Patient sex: M
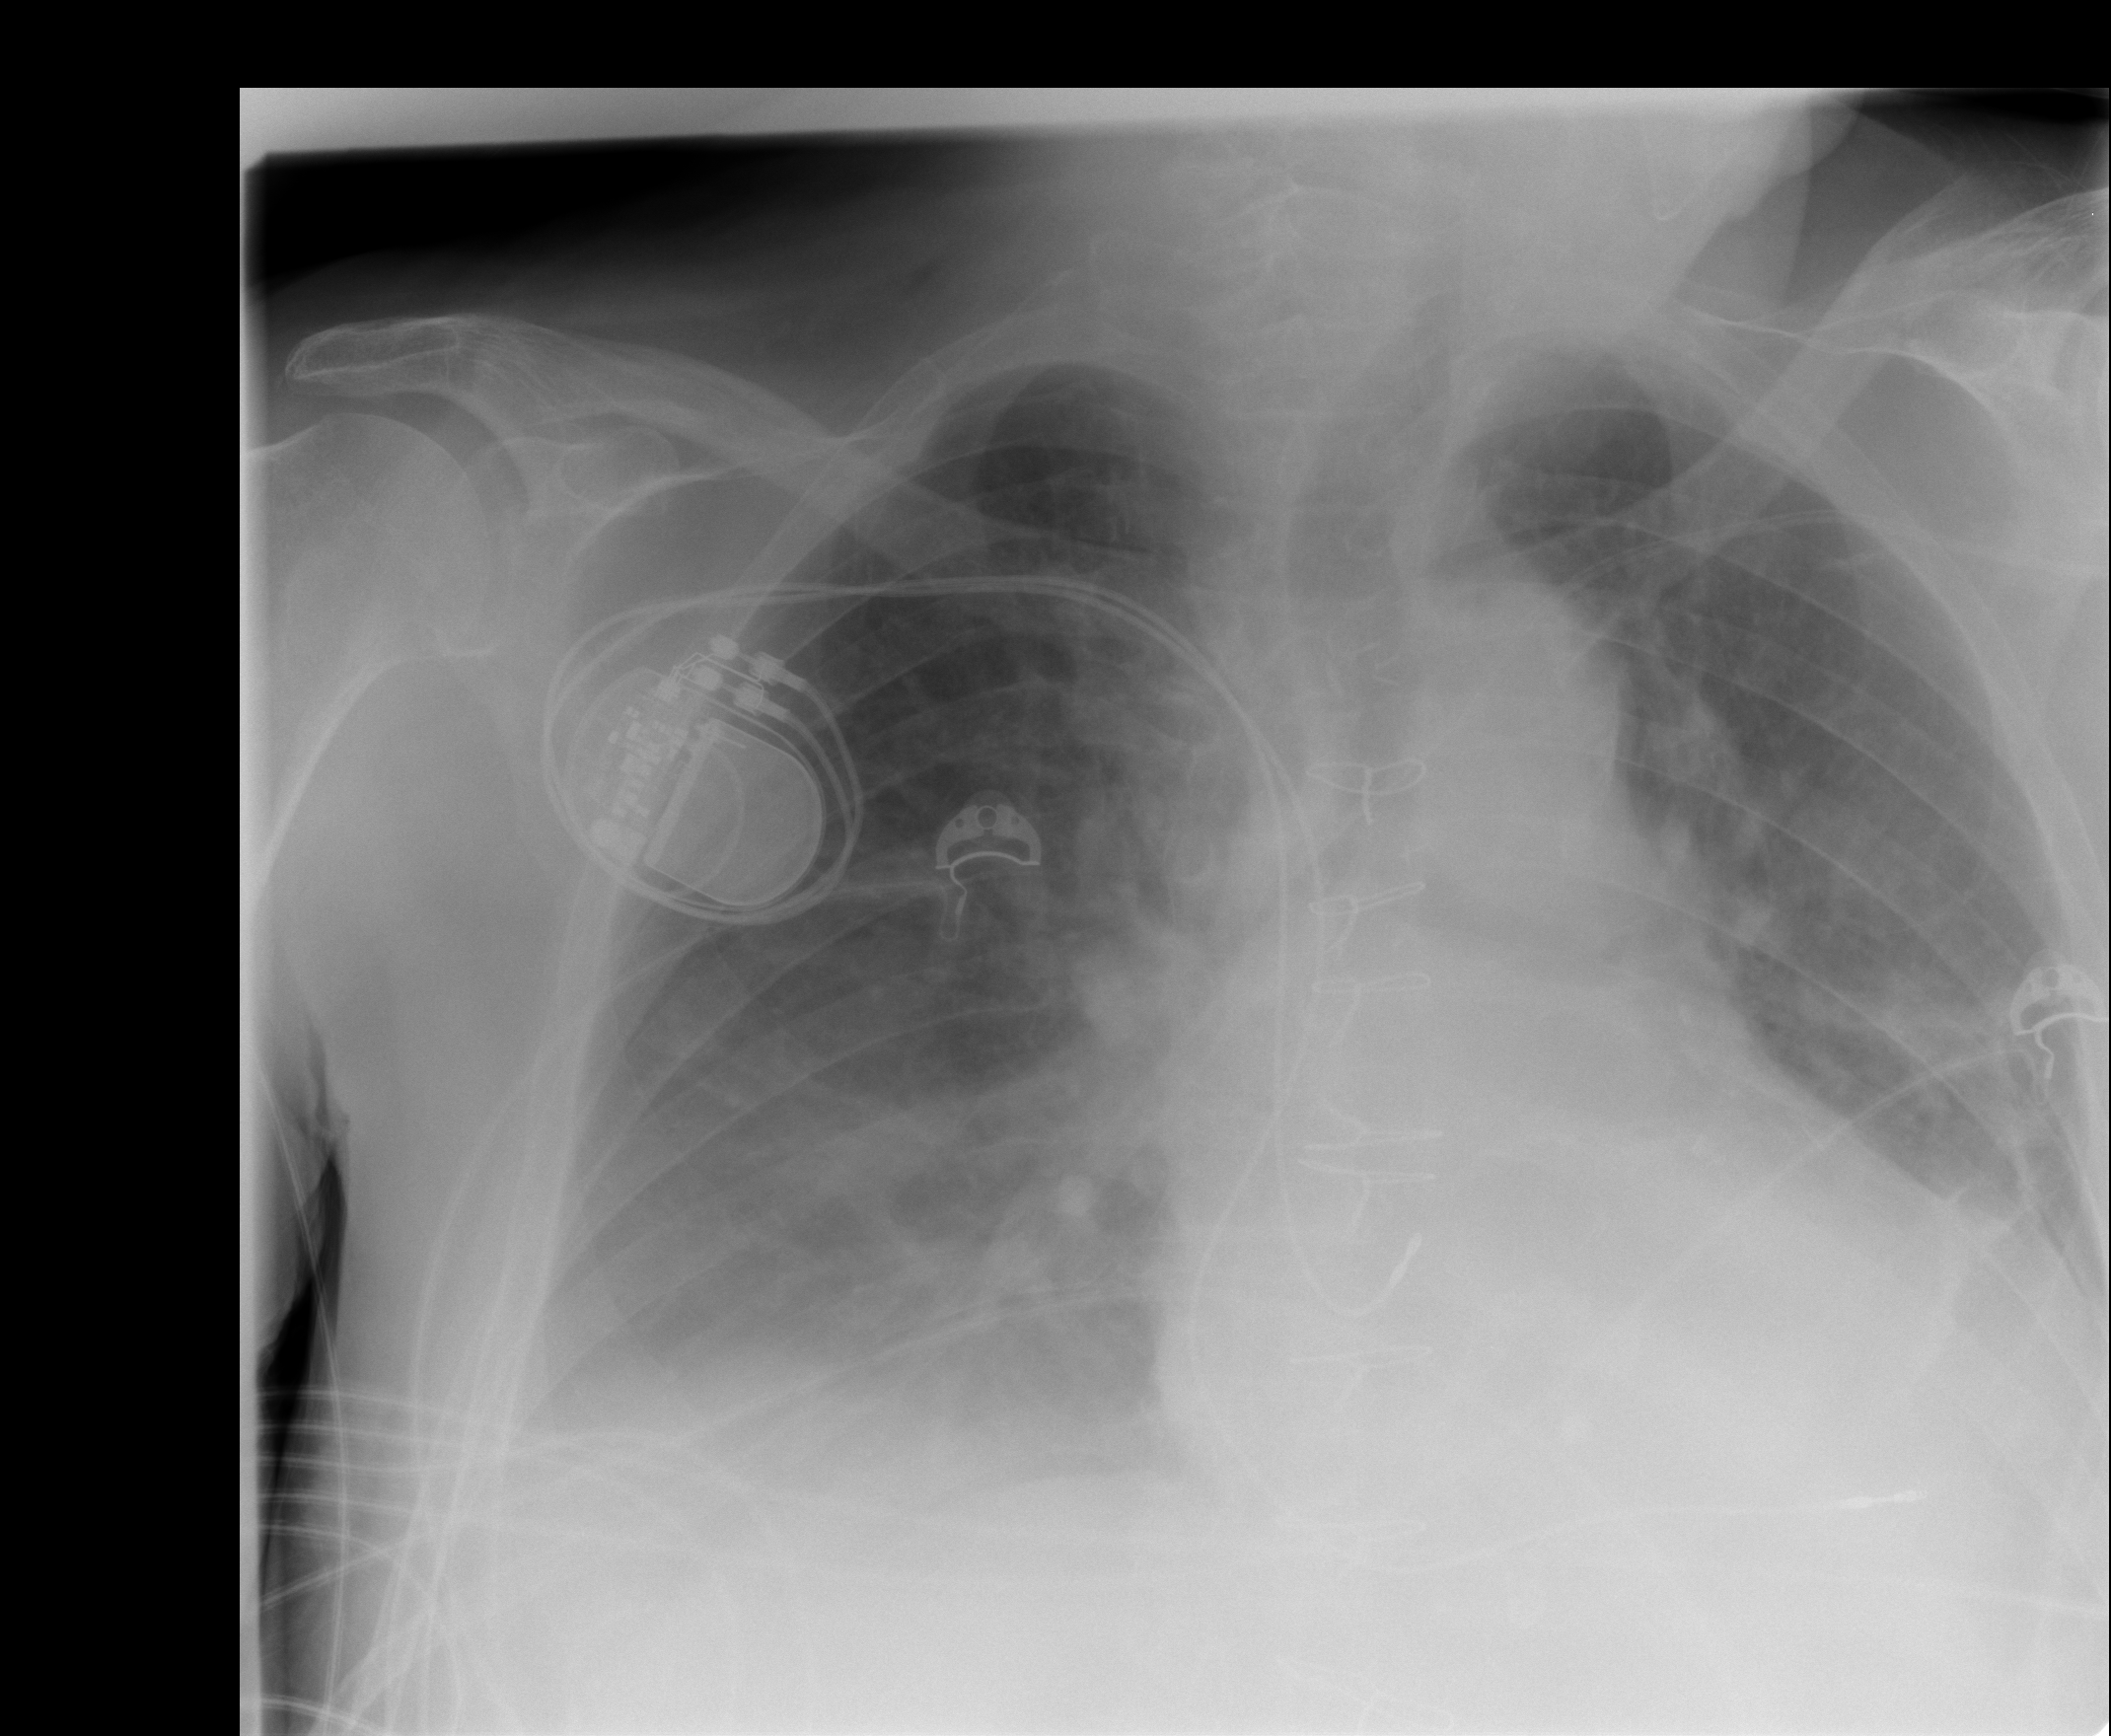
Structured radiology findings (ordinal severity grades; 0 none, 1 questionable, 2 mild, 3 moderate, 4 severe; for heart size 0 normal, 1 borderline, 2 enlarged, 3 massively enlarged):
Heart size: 0
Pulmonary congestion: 2
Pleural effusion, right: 2
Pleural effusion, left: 2
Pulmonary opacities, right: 1
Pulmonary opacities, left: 1
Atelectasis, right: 0
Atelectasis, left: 2